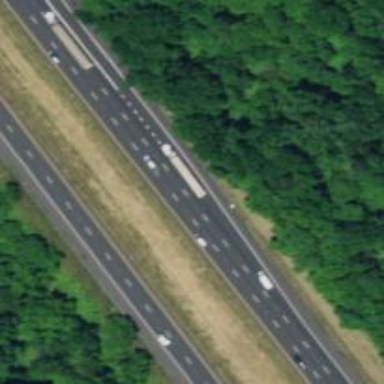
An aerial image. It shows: Motorway junction.